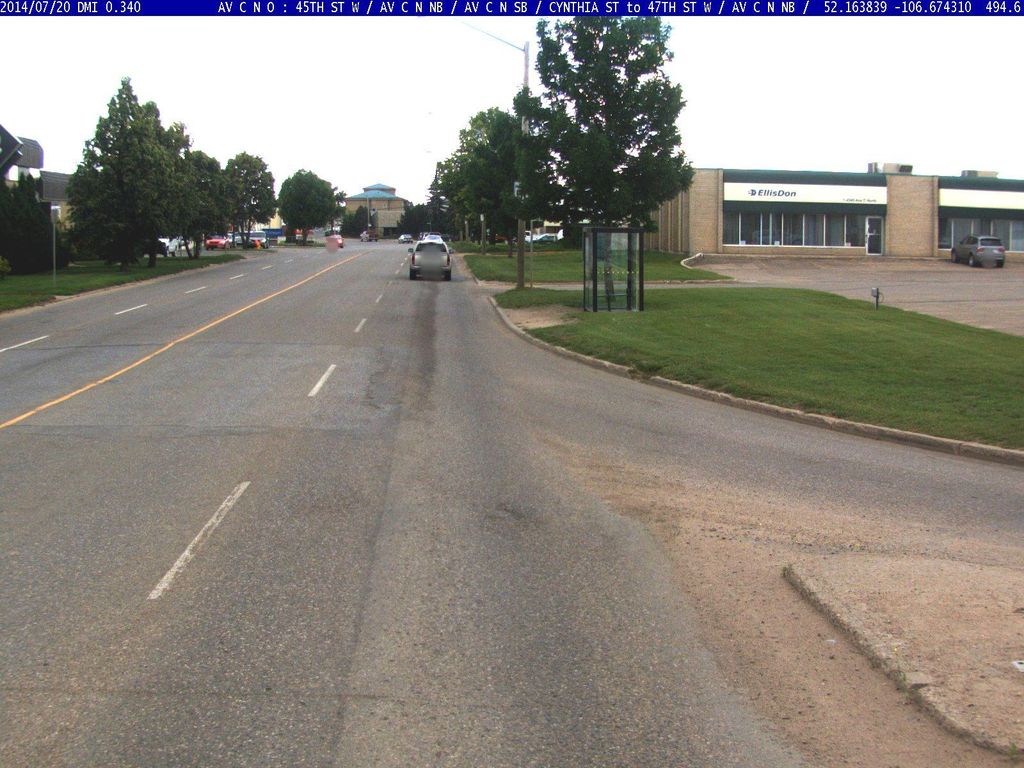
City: saskatoon